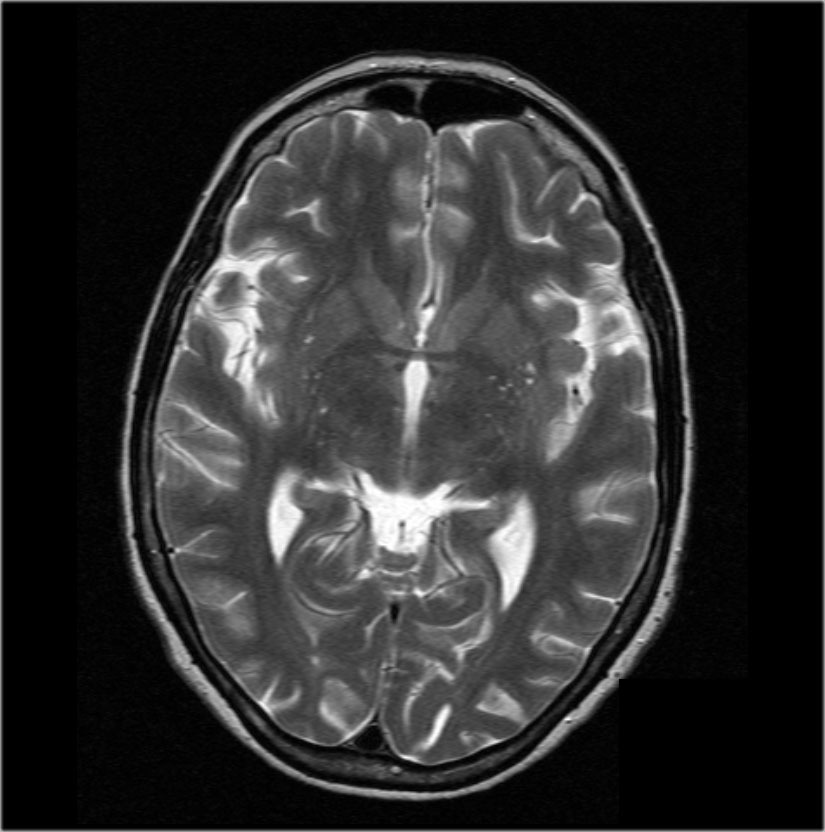
Label: notumor